Here is the envelope spectrum of one vibration snapshot from a rolling-element bearing, with each characteristic fault-frequency family marked on the frequency axis. Based on the visible evidence, which condition applies: normal, inner_race, outer_race, ball?
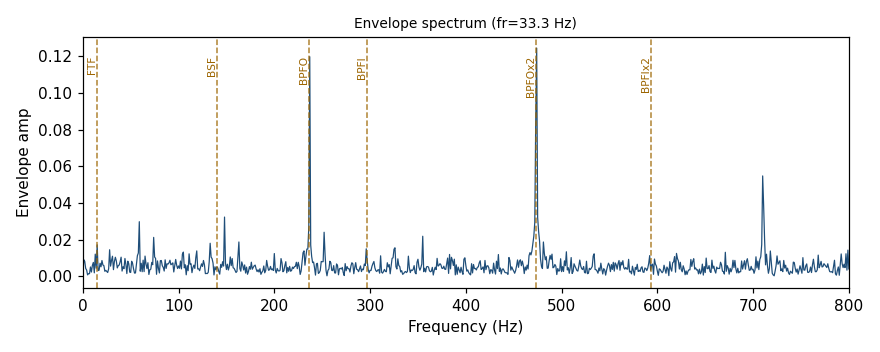
Answer: outer_race